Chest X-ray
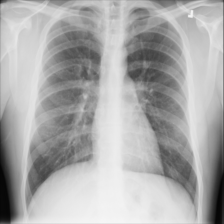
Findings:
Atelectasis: negative
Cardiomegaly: negative
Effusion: negative
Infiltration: negative
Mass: negative
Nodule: positive
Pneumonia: negative
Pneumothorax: negative
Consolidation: negative
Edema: negative
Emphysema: negative
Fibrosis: negative
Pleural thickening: negative
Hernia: negative